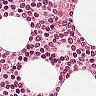
Metastatic tissue present: no